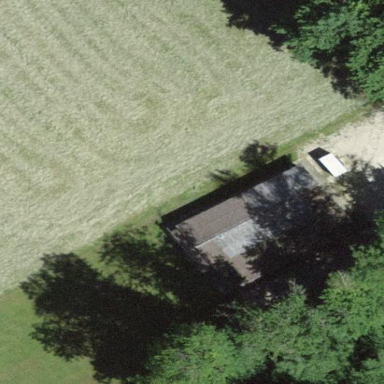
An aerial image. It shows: Shed building.